Interaction volume radius: 5 \u00c5
Interaction volume height: 10 \u00c5
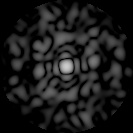
Disorder parameter: 0.75